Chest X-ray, AP view. Patient: 44 years old, sex M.
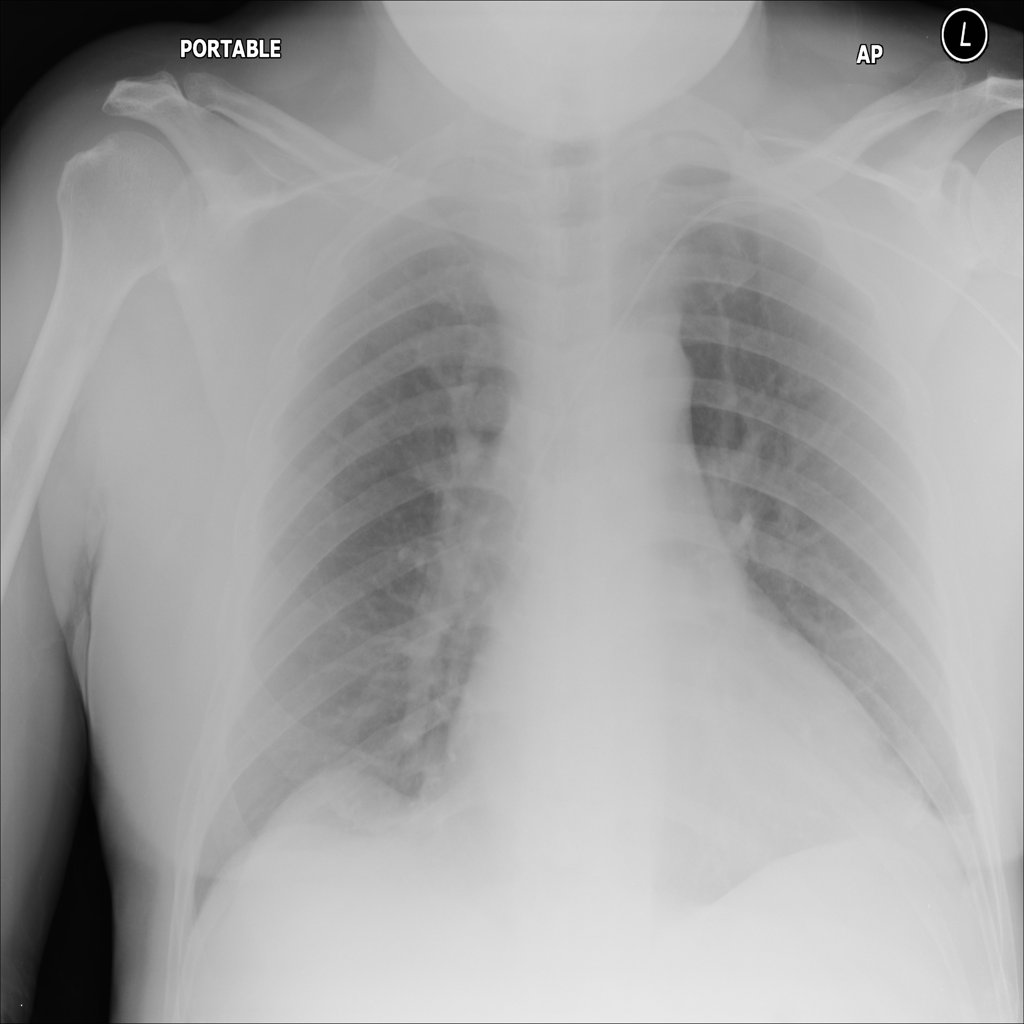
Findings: No Finding